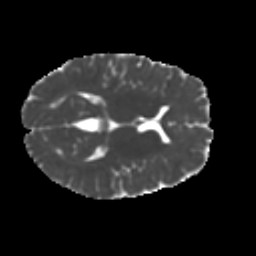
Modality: MD
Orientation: axial
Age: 27
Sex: female
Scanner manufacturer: ge
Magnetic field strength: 3 T
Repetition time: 7.8 s
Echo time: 0.0606 s